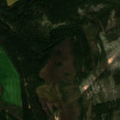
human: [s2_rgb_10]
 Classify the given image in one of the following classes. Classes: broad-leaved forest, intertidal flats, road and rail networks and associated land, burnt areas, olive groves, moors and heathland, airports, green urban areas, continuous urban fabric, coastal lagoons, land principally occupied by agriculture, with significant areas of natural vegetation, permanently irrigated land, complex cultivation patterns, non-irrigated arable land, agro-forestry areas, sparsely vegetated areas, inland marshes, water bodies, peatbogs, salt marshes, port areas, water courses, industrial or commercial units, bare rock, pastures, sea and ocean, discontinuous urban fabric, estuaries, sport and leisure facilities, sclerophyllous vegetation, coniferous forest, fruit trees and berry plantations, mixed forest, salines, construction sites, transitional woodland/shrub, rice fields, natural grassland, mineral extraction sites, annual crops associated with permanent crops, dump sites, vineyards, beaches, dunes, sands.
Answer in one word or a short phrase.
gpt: non-irrigated arable land, coniferous forest, transitional woodland/shrub